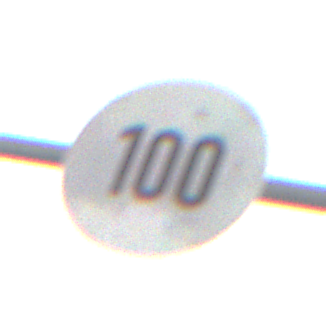
Verkehrszeichen: Geschwindigkeit100
Umgebung: Outdoor, RoadRail
Tageszeit: SunriseSunset
Wetter: PartlyCloudy
Licht: Natural
Jahreszeit: NotSpecified
Kontrast: LowContrast